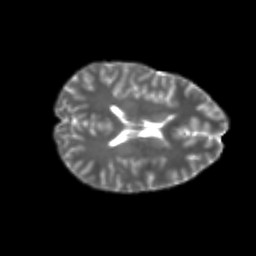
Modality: T2w
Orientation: axial
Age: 24
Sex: female
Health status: healthy
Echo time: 0.074 s